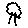
Label: tree